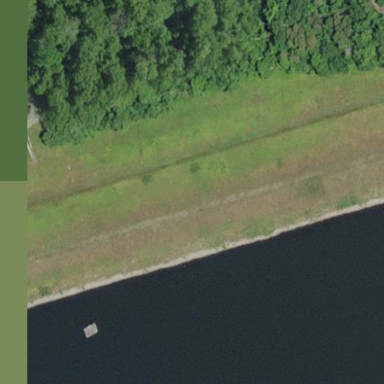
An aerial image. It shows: Dam along waterway.